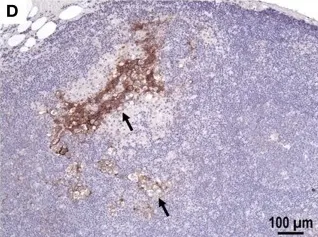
(D) Immunohistochemical reactivity in tumor cells for CD117 support the diagnosis. CD30 (not shown) is negative.
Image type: pathology (immunostaining)